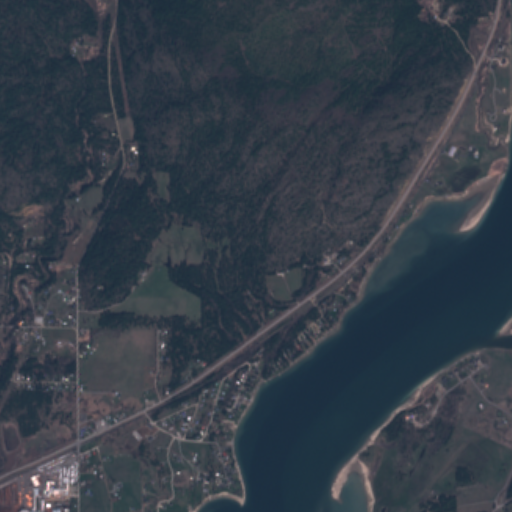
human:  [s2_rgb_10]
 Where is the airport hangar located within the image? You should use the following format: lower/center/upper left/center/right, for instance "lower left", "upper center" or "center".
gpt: The airport hangar is located in the lower right of the image.
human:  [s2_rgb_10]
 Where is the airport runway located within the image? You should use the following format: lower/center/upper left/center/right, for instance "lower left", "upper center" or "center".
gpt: The airport runway is located in the lower right of the image.
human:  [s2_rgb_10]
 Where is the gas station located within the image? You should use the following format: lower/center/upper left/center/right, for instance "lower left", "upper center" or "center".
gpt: The gas station is located in the lower left of the image.
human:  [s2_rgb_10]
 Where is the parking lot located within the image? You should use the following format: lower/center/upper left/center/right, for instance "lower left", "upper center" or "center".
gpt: There is no parking lot in the image.